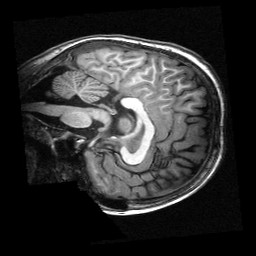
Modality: T1w
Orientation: sagittal
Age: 9
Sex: male
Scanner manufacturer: siemens
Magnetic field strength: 3 T
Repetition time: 2.3 s
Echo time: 0.00336 s